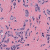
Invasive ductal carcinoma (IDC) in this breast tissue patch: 1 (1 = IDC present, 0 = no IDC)